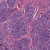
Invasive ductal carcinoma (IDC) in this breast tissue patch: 0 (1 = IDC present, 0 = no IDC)